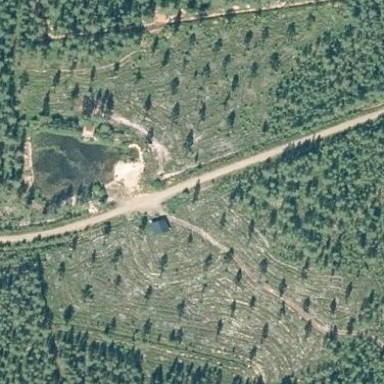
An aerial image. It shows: Clearcut area created by human activity.